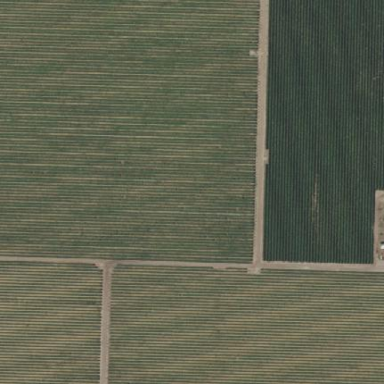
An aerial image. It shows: Farmland with fields for crop cultivation.